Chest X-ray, AP view. Patient: 69 years old, sex F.
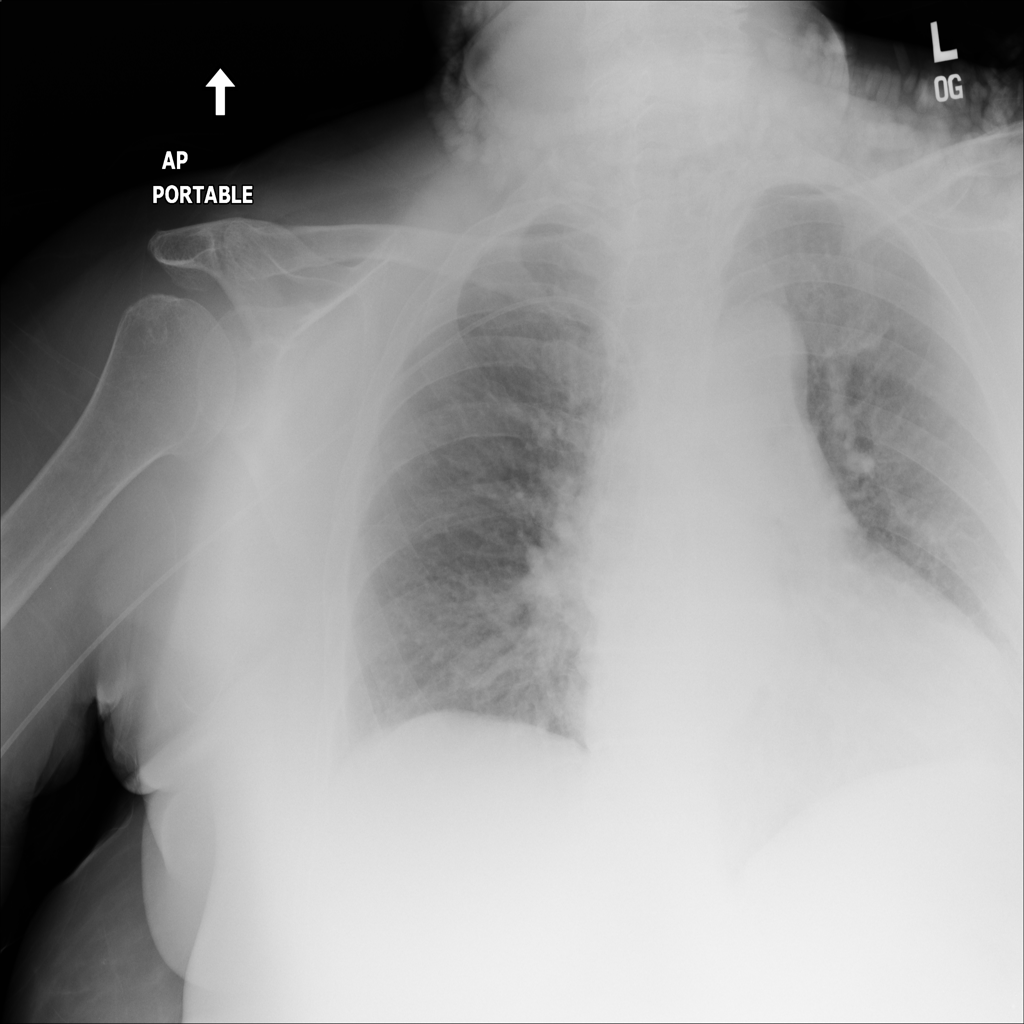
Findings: Cardiomegaly